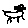
Label: cat